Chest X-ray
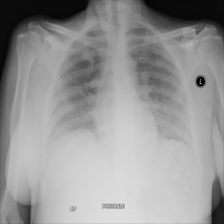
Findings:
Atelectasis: negative
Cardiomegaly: negative
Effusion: negative
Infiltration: positive
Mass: negative
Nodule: negative
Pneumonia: negative
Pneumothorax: negative
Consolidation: negative
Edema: negative
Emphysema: negative
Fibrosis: negative
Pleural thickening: negative
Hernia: negative